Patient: sex M, age 85
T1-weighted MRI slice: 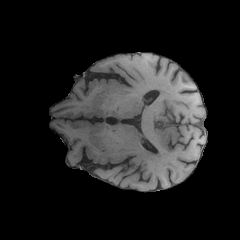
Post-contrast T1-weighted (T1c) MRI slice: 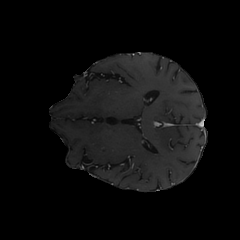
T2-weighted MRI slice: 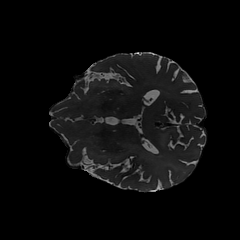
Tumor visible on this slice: yes
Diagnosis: Glioblastoma, IDH-wildtype
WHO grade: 4